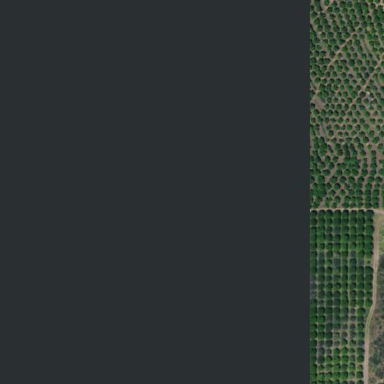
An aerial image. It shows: Orchard.